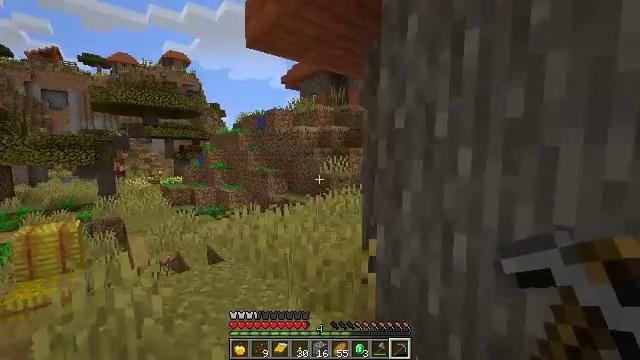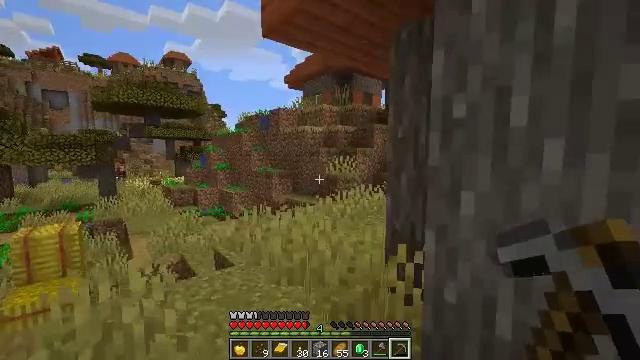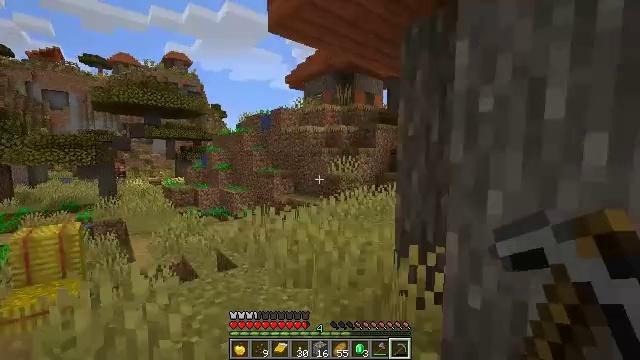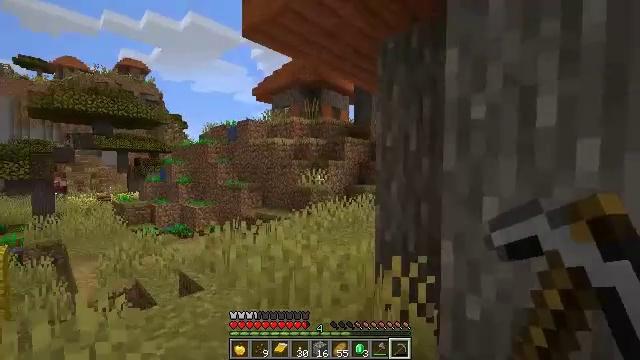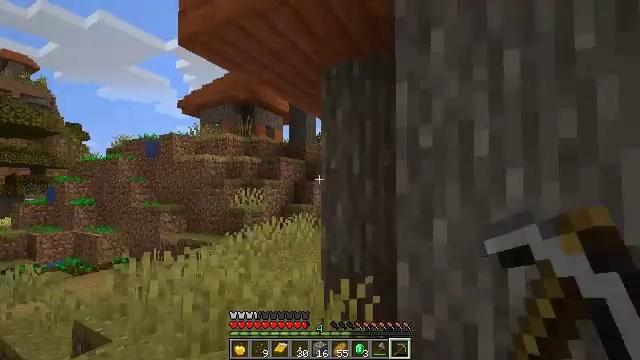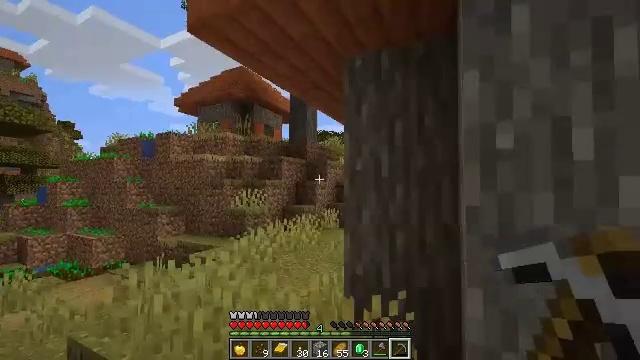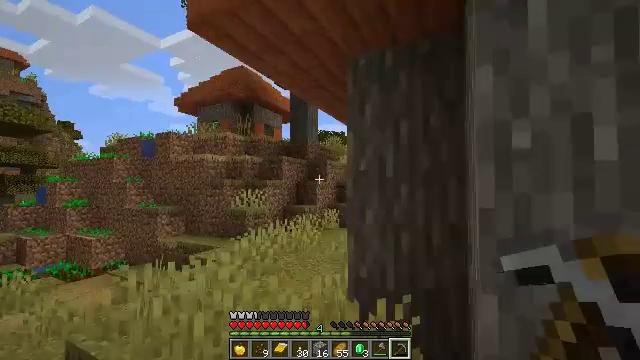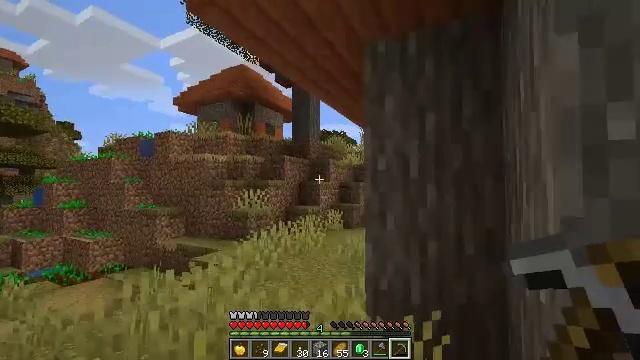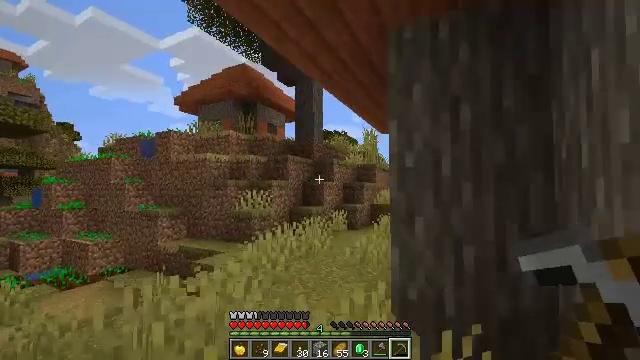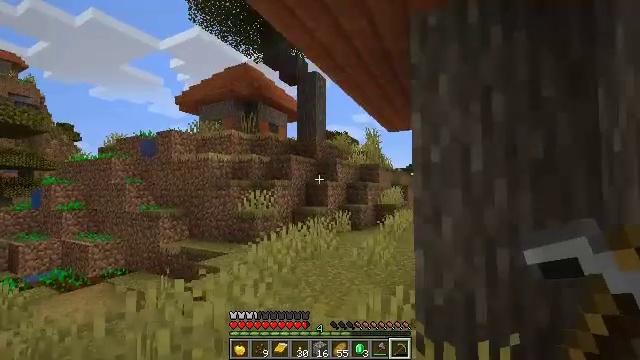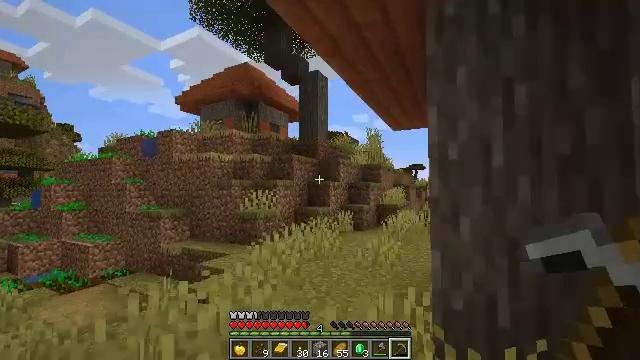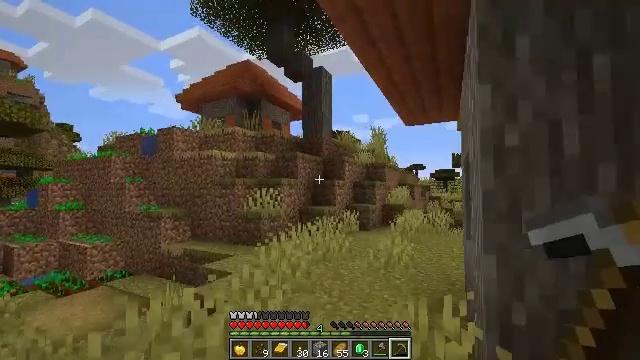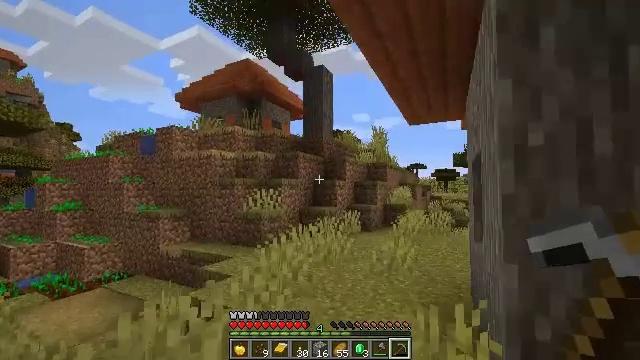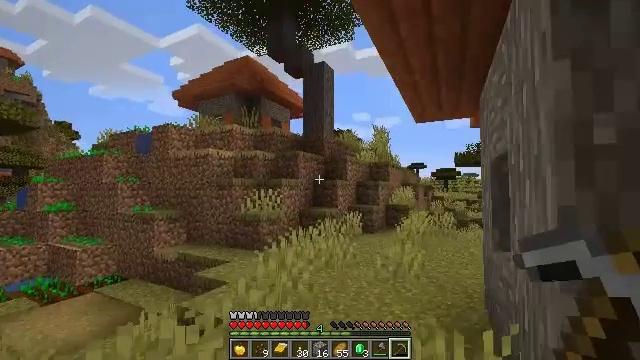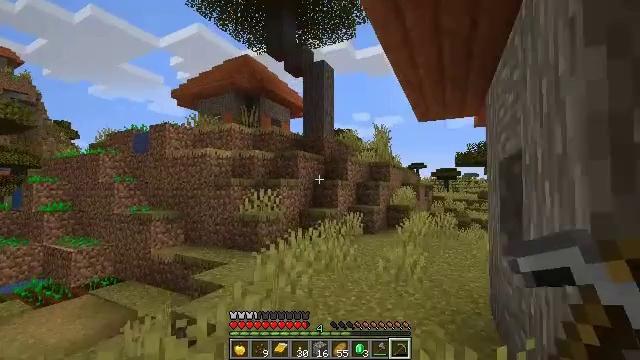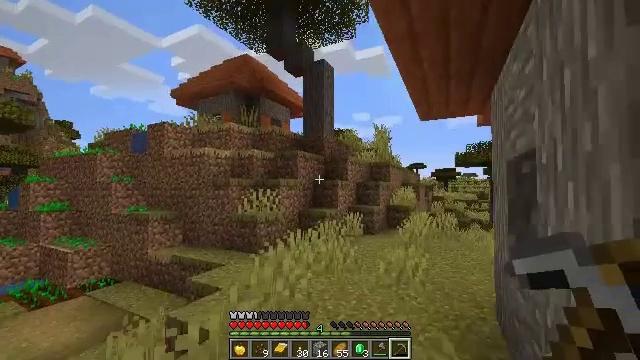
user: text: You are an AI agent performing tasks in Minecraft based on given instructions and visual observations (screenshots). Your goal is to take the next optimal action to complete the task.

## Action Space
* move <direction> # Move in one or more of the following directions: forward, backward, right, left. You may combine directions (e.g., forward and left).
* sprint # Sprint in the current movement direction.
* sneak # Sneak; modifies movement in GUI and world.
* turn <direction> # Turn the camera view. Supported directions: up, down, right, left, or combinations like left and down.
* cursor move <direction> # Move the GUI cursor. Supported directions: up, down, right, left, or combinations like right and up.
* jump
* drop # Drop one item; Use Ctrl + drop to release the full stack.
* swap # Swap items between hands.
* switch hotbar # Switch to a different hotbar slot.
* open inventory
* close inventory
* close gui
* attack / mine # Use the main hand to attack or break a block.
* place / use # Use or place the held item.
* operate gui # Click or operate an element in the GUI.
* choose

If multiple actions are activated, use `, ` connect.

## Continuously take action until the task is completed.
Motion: motion action
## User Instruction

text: Gather yellow terracotta for building.
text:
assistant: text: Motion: move forward and move left
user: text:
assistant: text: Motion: move forward and move left
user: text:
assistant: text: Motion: move forward and move left, turn right and up
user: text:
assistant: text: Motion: move forward and move left, turn right and up
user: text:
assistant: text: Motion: move forward
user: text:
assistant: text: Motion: move forward
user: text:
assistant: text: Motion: move forward and move left
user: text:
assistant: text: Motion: move forward and move left
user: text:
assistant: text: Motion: move forward and move left
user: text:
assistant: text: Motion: move forward and move left
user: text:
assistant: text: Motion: move forward
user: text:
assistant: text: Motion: move forward
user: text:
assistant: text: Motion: move forward
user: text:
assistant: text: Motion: move forward, sprint
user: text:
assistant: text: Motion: move forward, sprint
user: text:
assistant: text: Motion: move forward, sprint
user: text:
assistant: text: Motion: move forward
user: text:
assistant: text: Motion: move forward
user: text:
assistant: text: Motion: move forward
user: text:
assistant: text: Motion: move forward, turn right
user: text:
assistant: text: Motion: move forward
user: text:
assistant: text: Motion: move forward
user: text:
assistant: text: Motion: move forward
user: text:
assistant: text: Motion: move forward
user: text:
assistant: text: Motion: move forward
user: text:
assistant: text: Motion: move forward
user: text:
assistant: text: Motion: move forward
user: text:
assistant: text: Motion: move forward
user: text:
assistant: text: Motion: move forward
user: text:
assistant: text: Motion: move forward